Question: I would like to convert my current table view based data grids to the new 'UICollectionView' classes.
This is how my current grids look like:

My grid has two headers:
- -
From Apple's documentation I understand that I would need to to get two headers (<URL>.
However, I did not find any sample or tutorial on how to do this. As I am stuck here, I would appreciate if you could point me to the right direction in coding this correctly.
Thank you.
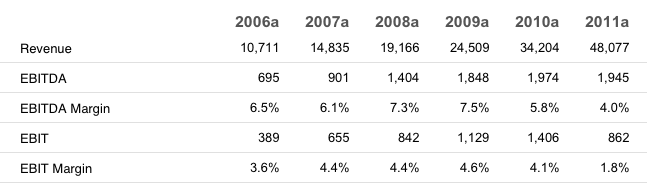
Answer: I posted an example <URL> an how to support decoration views. It would be similar for supplementary views, with the following differences:
- '- registerClass:forSupplementaryViewOfKind:withReuseIdentifier:'- '- collectionView:viewForSupplementaryElementOfKind:atIndexPath:'- '- layoutAttributesForSupplementaryViewOfKind:atIndexPath:'- '- layoutAttributesForElementsInRect:'
I don't have access to my example code right now, but I will post it later.